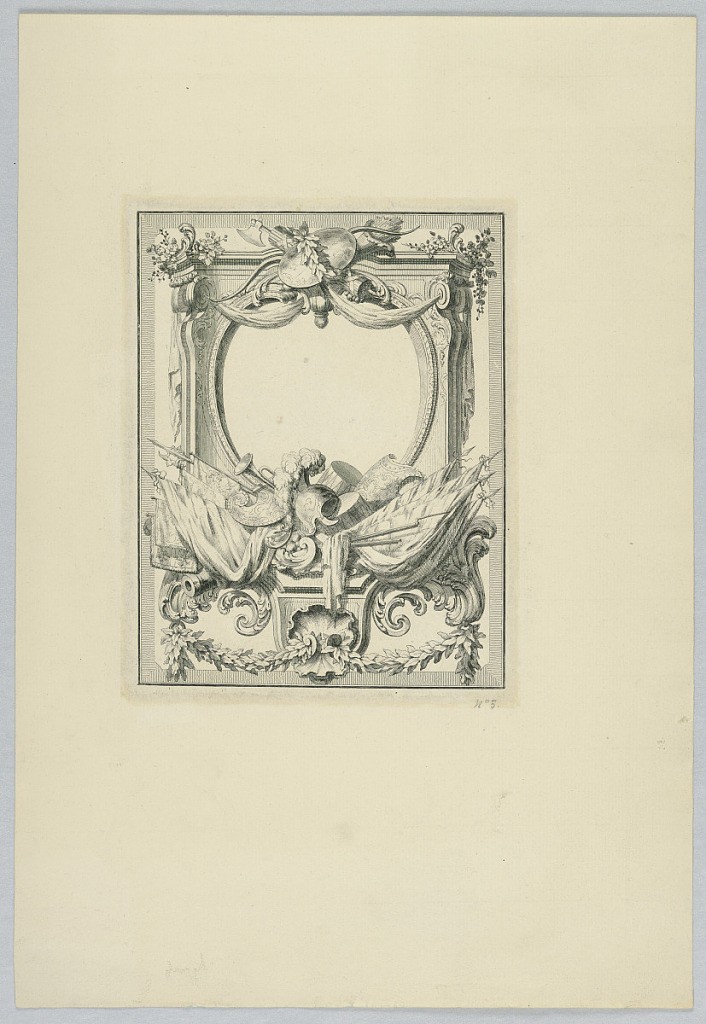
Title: Cartouche with War Motifs
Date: late 17th–mid- 18th century
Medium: Engraving on paper
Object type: Print
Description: Cartouche with War Motifs.